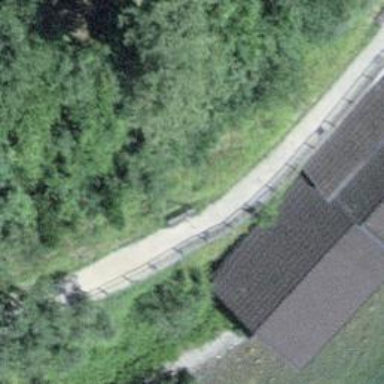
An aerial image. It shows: Bench.